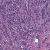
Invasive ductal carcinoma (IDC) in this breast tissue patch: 1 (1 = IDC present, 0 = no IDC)